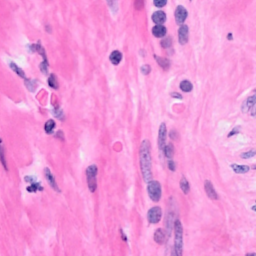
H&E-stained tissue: Breast